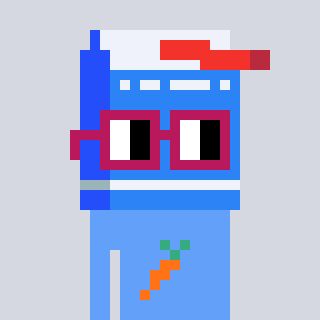
a pixel art character with square dark red glasses, a milk-shaped head and a blue-colored body on a cool background